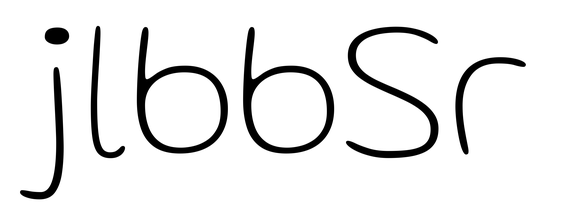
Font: Gluten_Thin